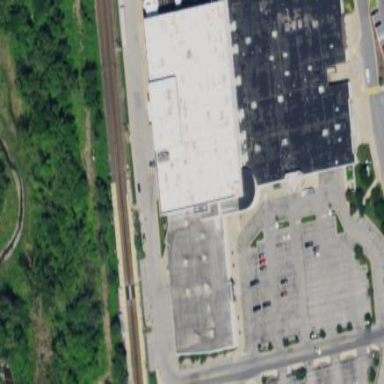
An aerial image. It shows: Commercial building.